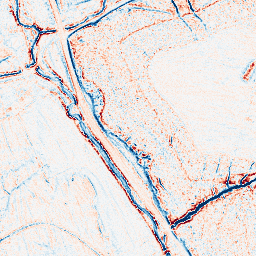
Category: edge_preserving
Decomposition family: anisotropic_diffusion
Decomposition parameters: iterations: 20
kappa: 50
gamma: 0.05
Upsampling method: cubic_catmull_rom
Upsampling parameters: scale: 4
Upsampling scale: 4